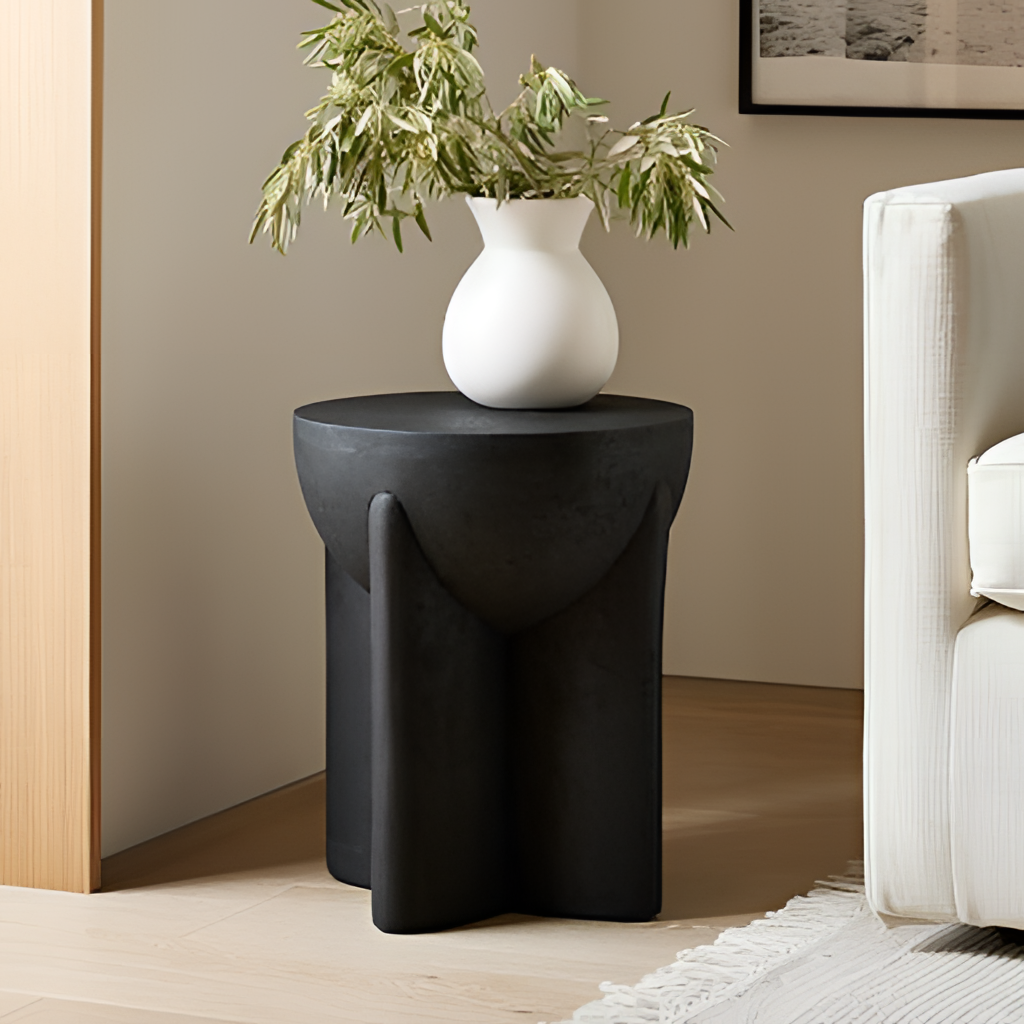
black stone side table, living room, wood flooring, with plank pattern, modern, paint wallpaper, with solid pattern